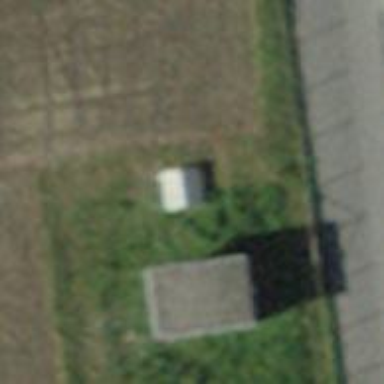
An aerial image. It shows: Surveillance object is present in the image.